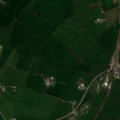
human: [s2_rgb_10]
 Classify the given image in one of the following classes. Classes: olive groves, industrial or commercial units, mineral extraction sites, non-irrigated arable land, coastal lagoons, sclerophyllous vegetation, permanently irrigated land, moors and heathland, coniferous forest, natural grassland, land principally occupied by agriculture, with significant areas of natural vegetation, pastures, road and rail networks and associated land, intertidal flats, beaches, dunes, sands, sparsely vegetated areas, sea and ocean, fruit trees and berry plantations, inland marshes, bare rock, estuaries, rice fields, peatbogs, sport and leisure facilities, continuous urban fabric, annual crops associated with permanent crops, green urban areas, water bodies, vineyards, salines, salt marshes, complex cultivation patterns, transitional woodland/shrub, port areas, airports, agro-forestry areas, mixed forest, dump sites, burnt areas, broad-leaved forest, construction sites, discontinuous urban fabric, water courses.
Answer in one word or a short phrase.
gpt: pastures